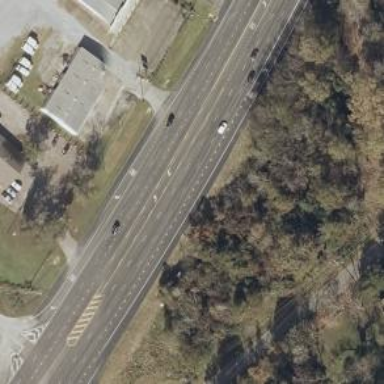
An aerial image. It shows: Asphalt road designated as trunk highway.